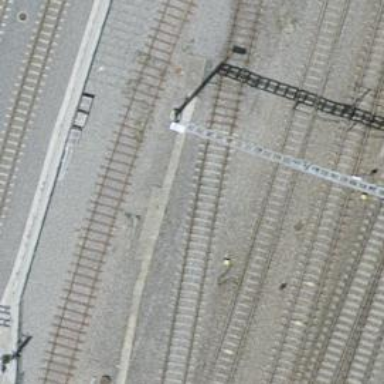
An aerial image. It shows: Single-track railway siding.